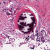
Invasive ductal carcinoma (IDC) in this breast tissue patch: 0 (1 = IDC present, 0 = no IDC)